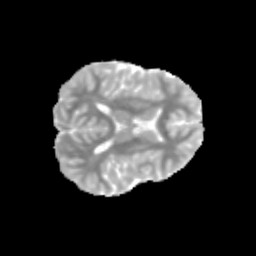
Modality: MD
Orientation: axial
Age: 13
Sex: male
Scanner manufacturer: siemens
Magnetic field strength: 3 T
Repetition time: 3.8 s
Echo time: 0.07 s